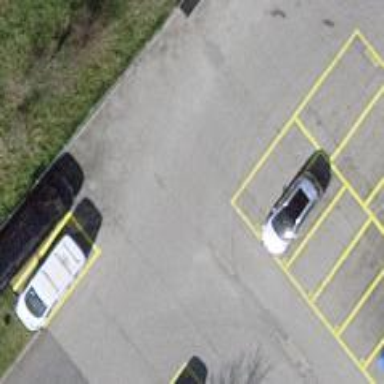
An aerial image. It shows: Road serving as parking aisle.